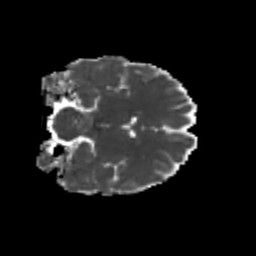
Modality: MD
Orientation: coronal
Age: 25
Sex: female
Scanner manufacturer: siemens
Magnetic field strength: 3 T
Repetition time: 3.5 s
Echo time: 0.104 s